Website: crate-barrel
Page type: billing-address
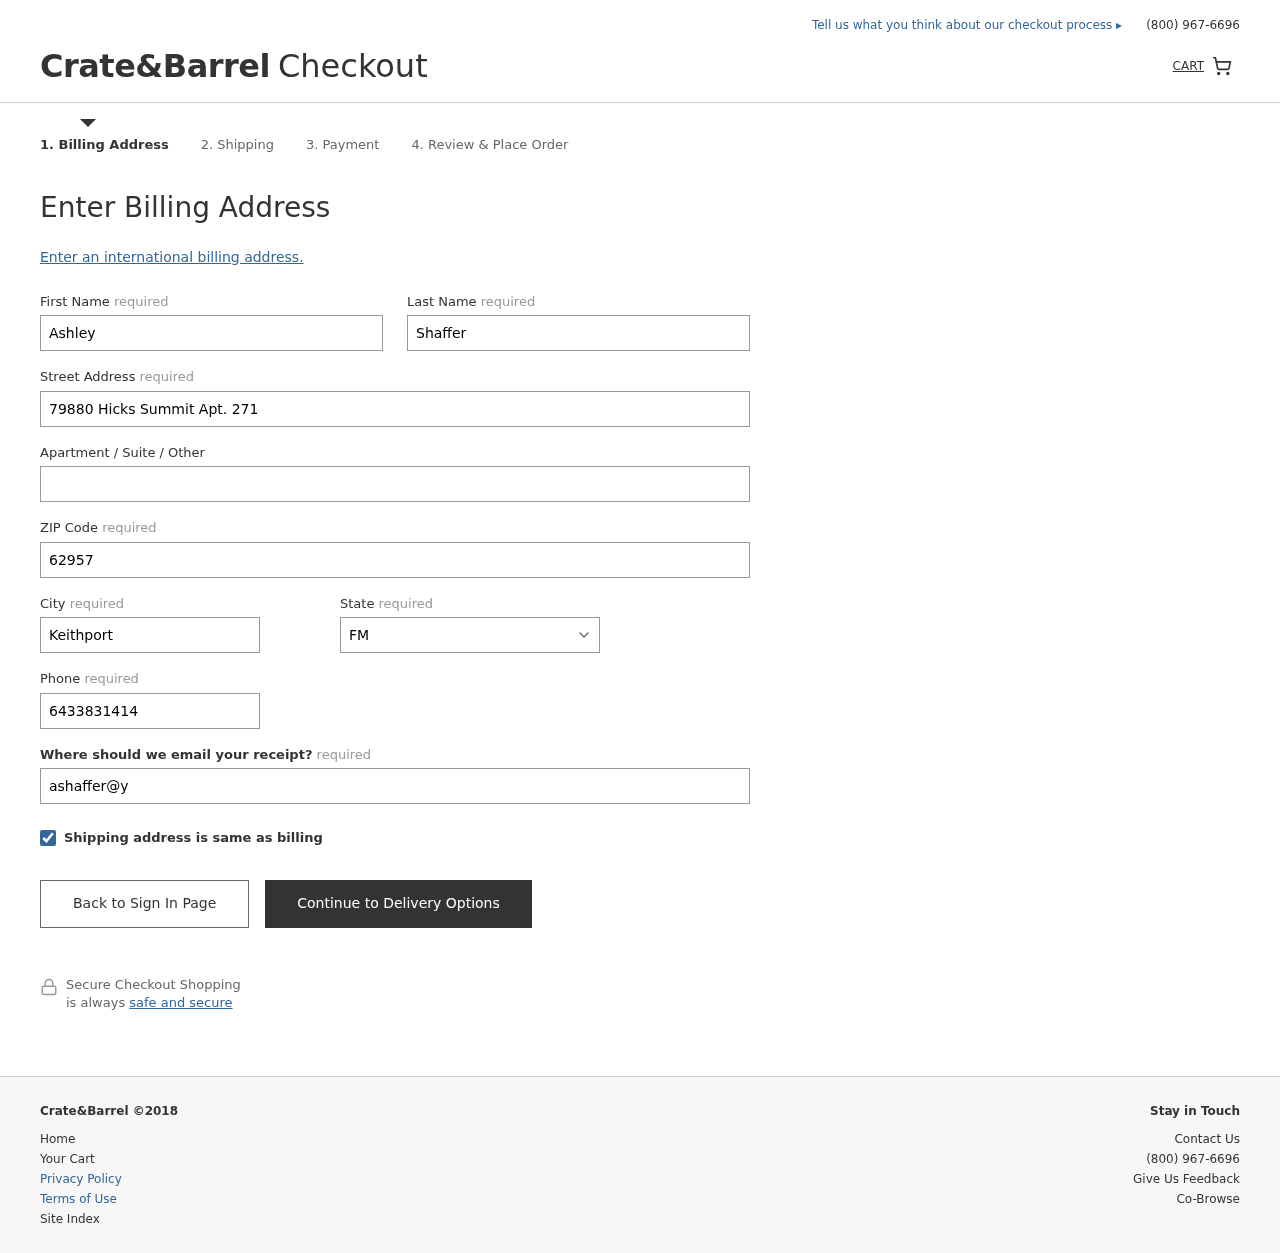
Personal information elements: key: PII_STATE
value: FM
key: PII_FIRSTNAME
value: Ashley
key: PII_LASTNAME
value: Shaffer
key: PII_STREET
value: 79880 Hicks Summit Apt. 271
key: PII_POSTCODE
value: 62957
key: PII_CITY
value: Keithport
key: PII_PHONE
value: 6433831414
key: PII_EMAIL
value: ashaffer@yahoo.com